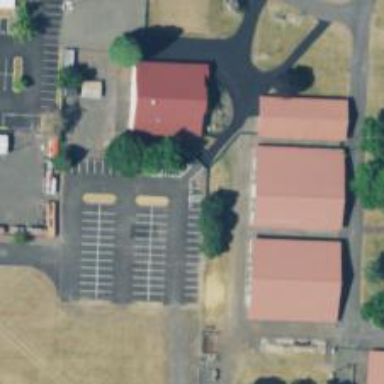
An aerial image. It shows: Parking space.